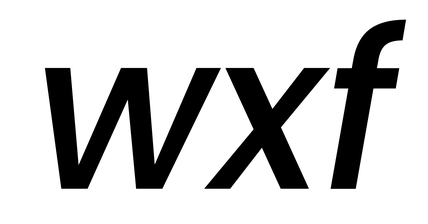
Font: Poppins-MediumItalic